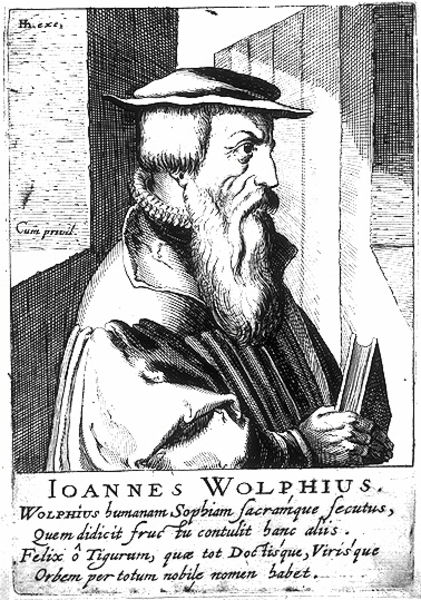
Titel: Bildnis des Johannes Wolf
Künstler: Hendrik (d.Ä.) Hondius
Institution: (Seriendruck)
Schlagwörter: hand, mann, schatten, umhang, fenster, hut, licht, mund, nase, profil, zeichnung, blick, alt, bart, wand, bibel, falten, kragen, vollbart, bildnis, herr, hände, portrait, porträt, haare, mantel, wangen, grafik, graphik, ernst, buch, schraffur, radierung, stich, text, barett, gelehrter, fenstersims, latein, lateinisch, baart, portarit, prträt, profilbildnis, profilporträt, ioannes, joannes, wolphius, nicht zu viele von der sorte, johannes wolphius, wulpius, vulpius, kopf johannes wolphius, heiliges sakrament